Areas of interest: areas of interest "Botanical Garden"
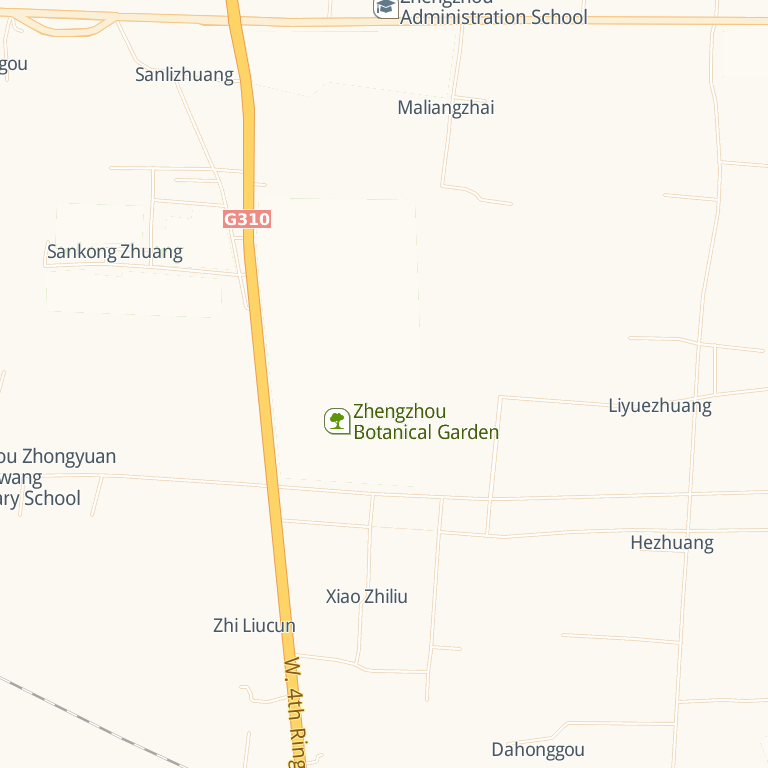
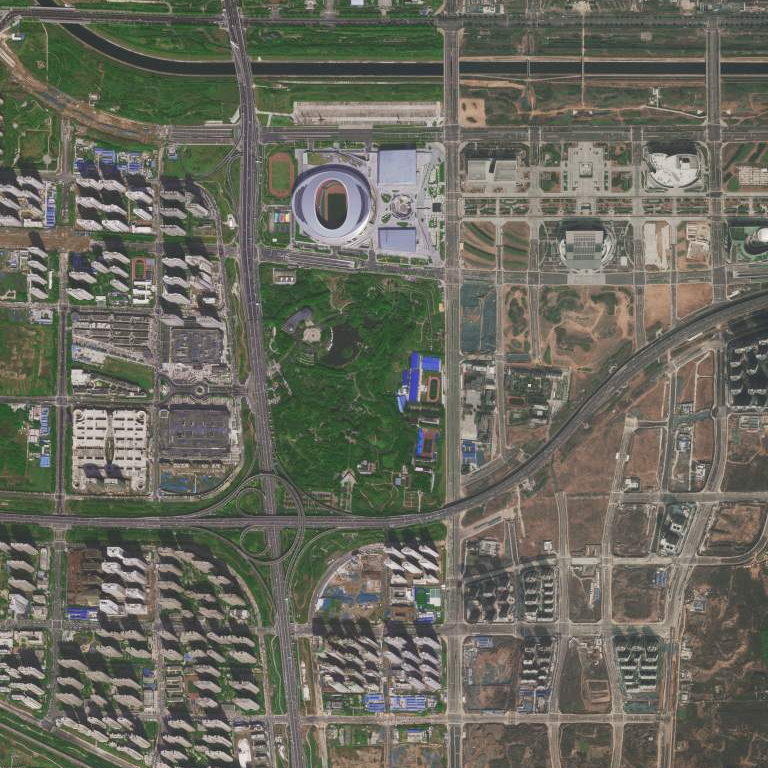